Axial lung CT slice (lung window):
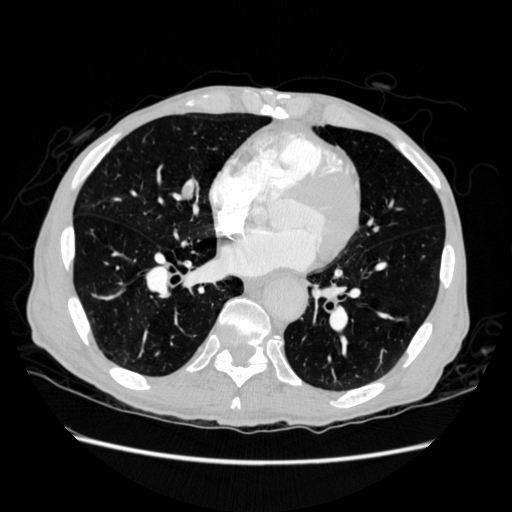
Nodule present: no